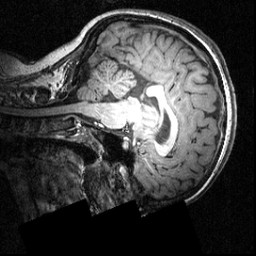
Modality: T1w
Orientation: sagittal
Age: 18
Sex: female
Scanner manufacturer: siemens
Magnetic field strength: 3.951 T
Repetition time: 1.5 s
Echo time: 0.00335 s